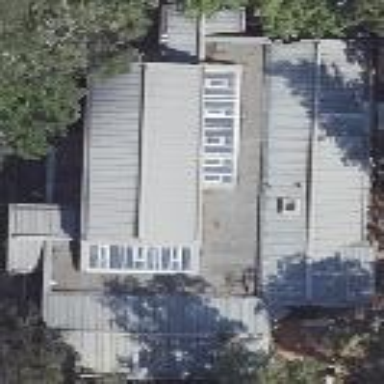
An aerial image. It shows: Kindergarten building.